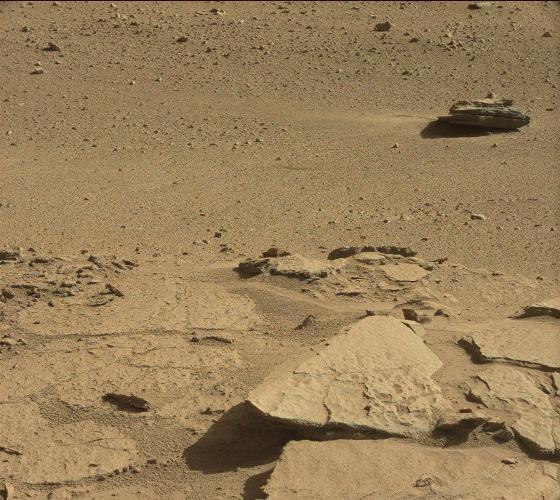
Terrain classes present: Bedrock, Gravel / Sand / Soil, Rock, Shadow